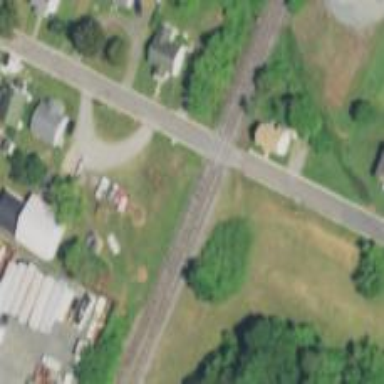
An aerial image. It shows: Railway siding for service.